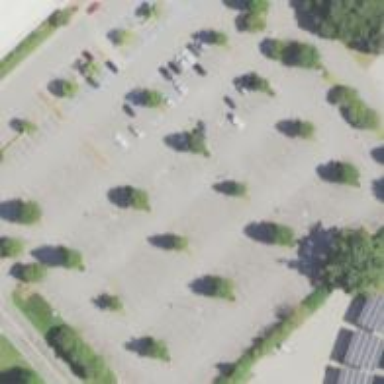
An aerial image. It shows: Parking aisle designated as service road.